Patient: sex M, age 67
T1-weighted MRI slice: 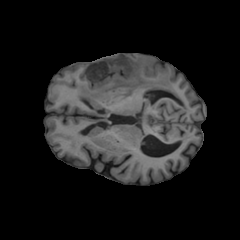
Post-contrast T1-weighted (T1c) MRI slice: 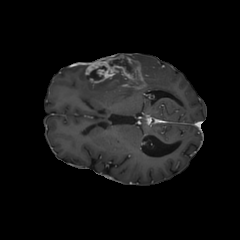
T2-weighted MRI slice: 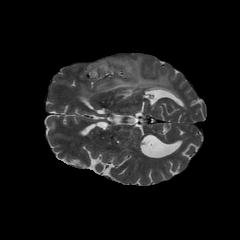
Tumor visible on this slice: yes
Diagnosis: Glioblastoma, IDH-wildtype
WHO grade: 4